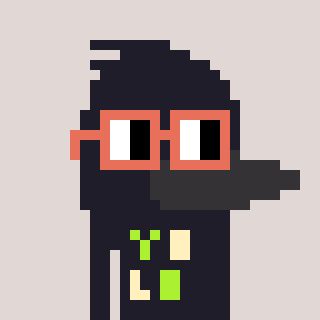
a pixel art character with square orange glasses, a raven-shaped head and a grayscale-colored body on a warm background